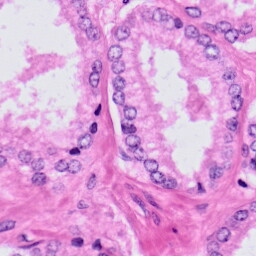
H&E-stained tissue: Prostate